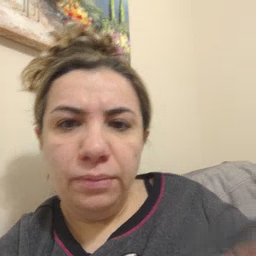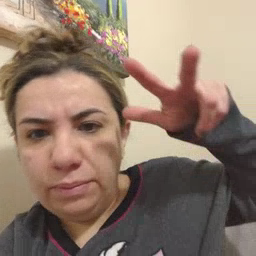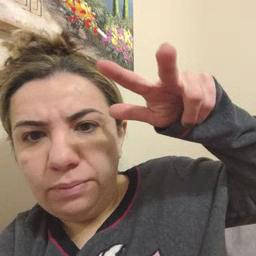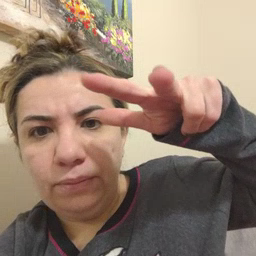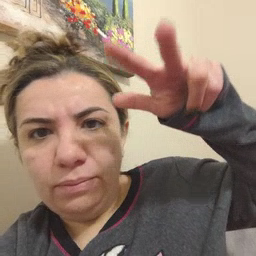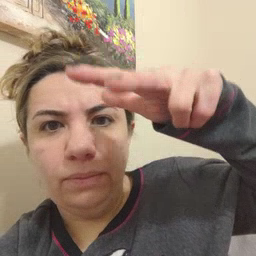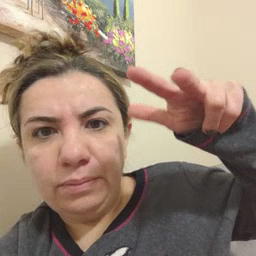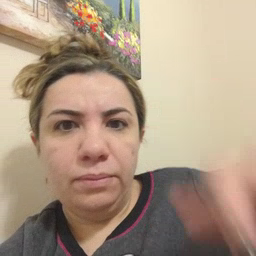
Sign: helicopter